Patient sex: M
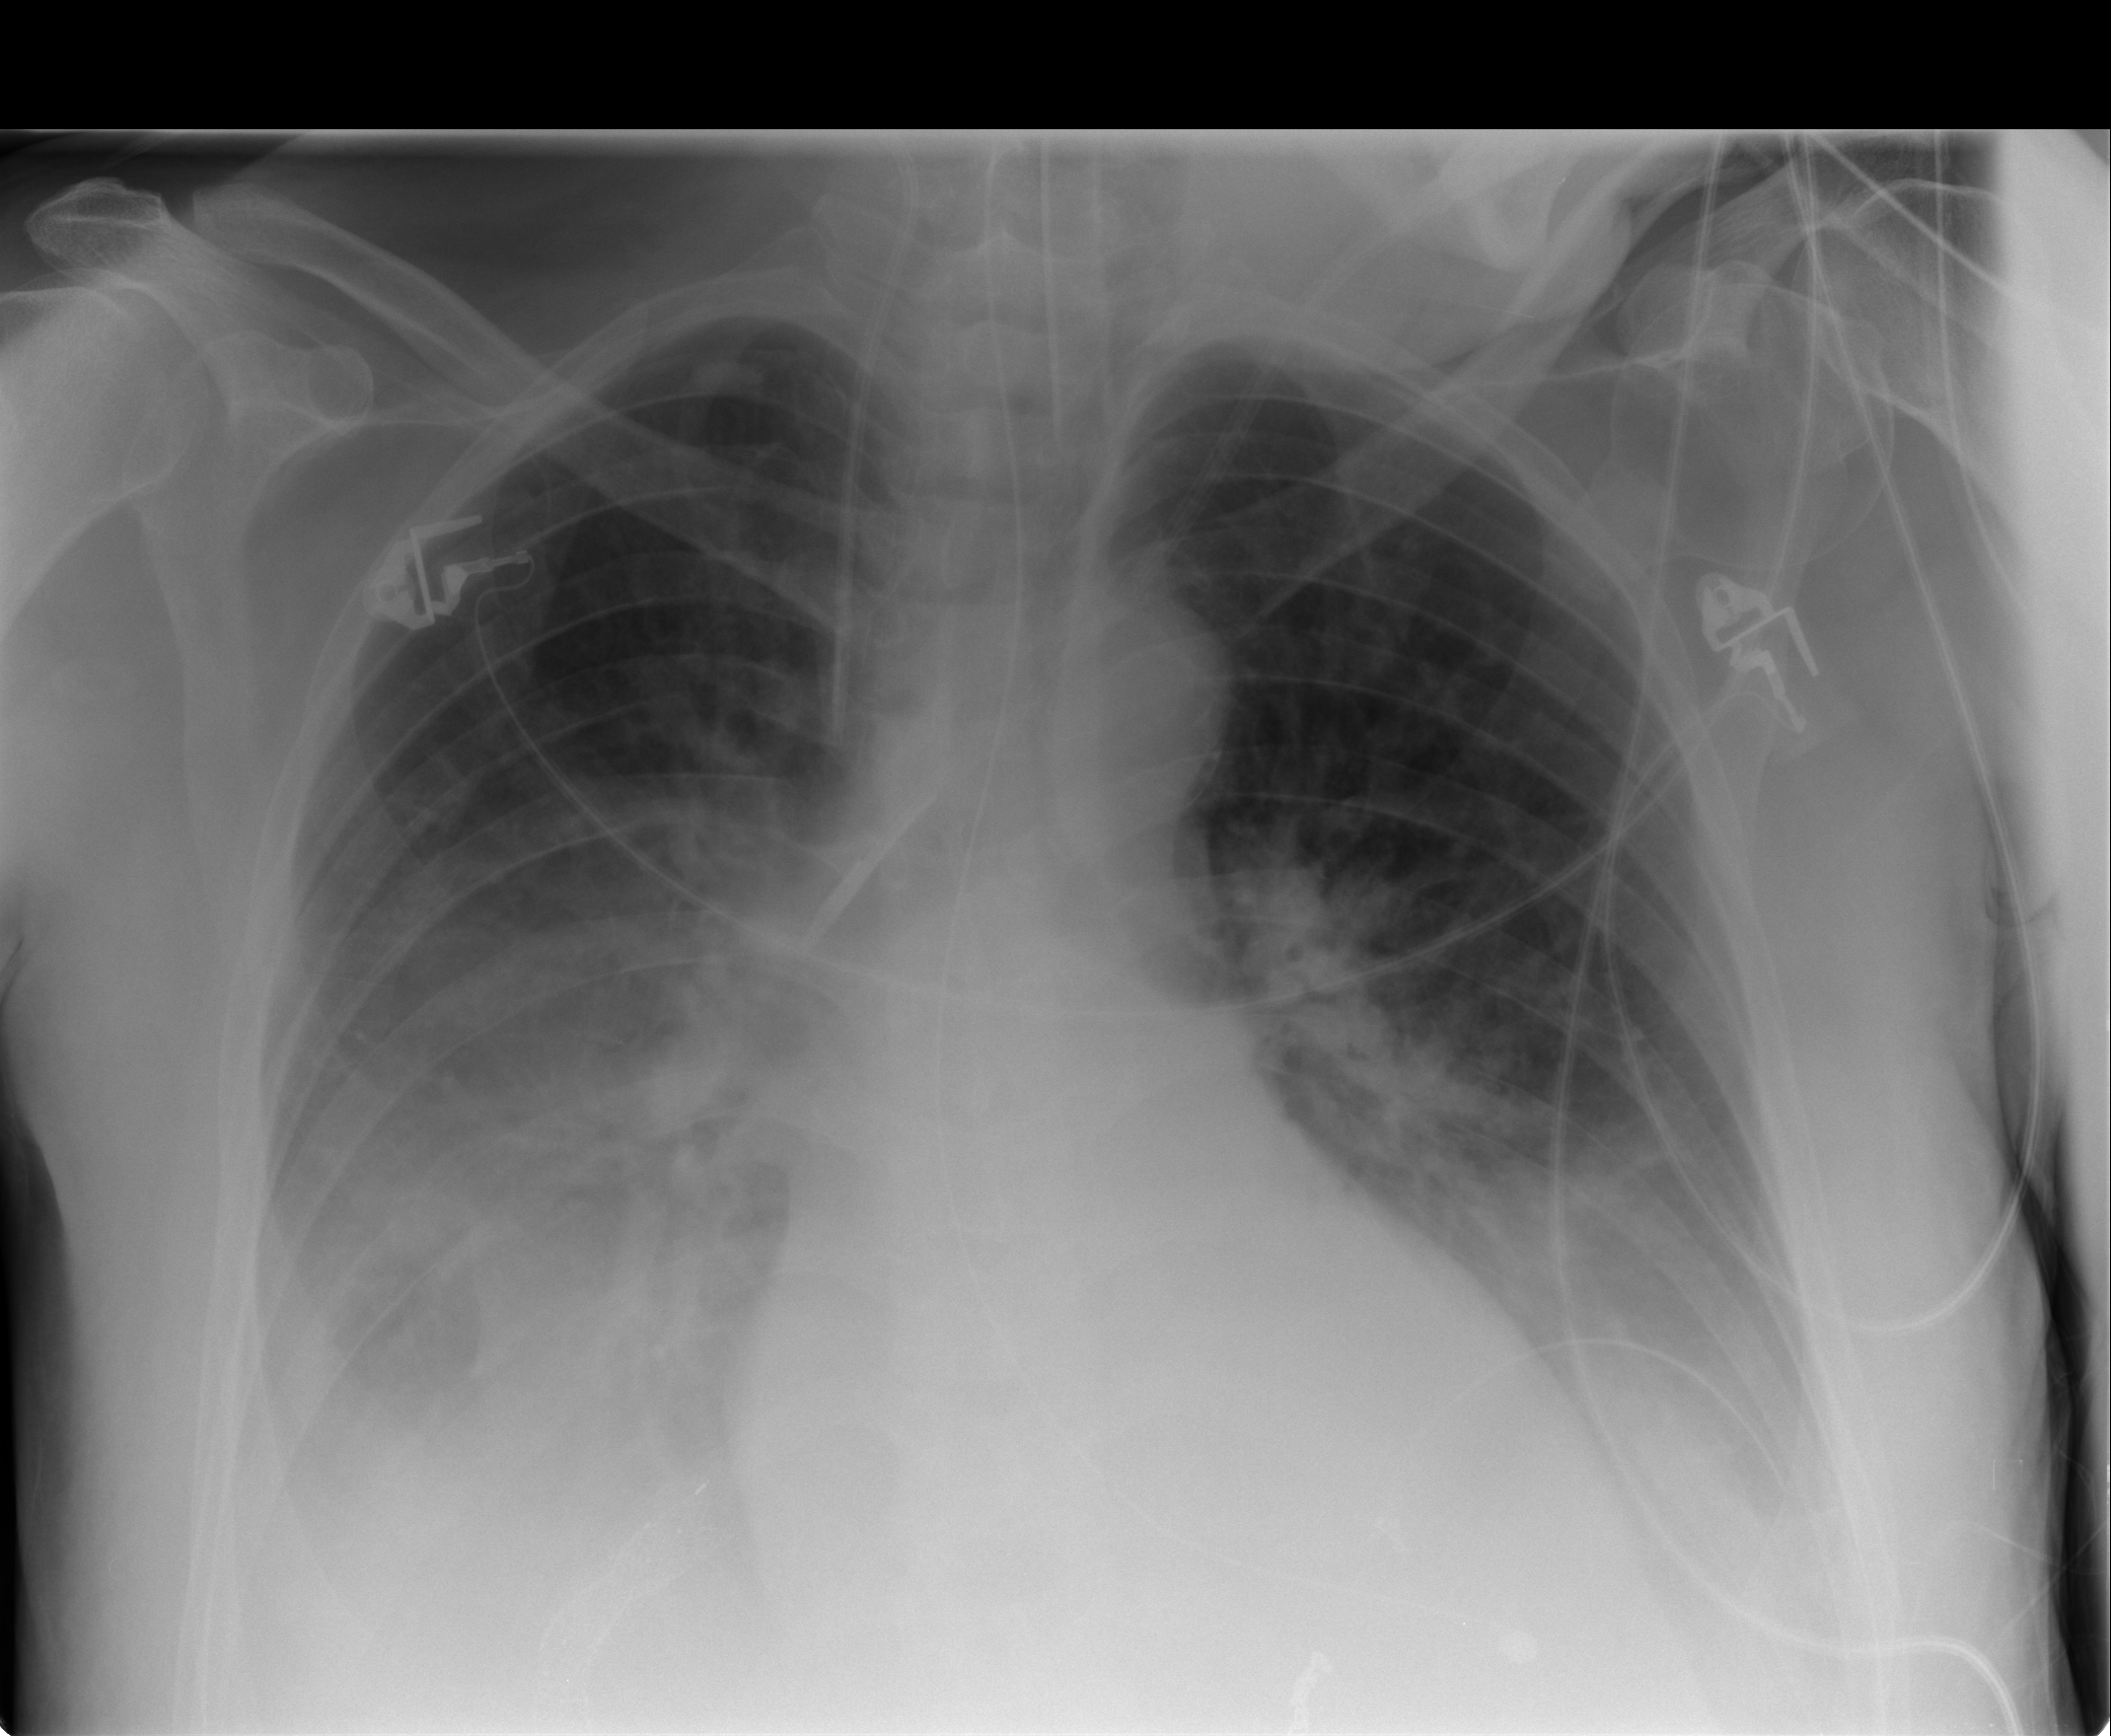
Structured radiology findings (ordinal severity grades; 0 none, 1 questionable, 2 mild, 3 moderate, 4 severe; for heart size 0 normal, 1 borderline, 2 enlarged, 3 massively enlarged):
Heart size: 1
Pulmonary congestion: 2
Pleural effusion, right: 2
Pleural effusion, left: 2
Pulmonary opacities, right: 0
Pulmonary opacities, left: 0
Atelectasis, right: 2
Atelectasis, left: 2